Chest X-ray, PA view. Patient: 48 years old, sex F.
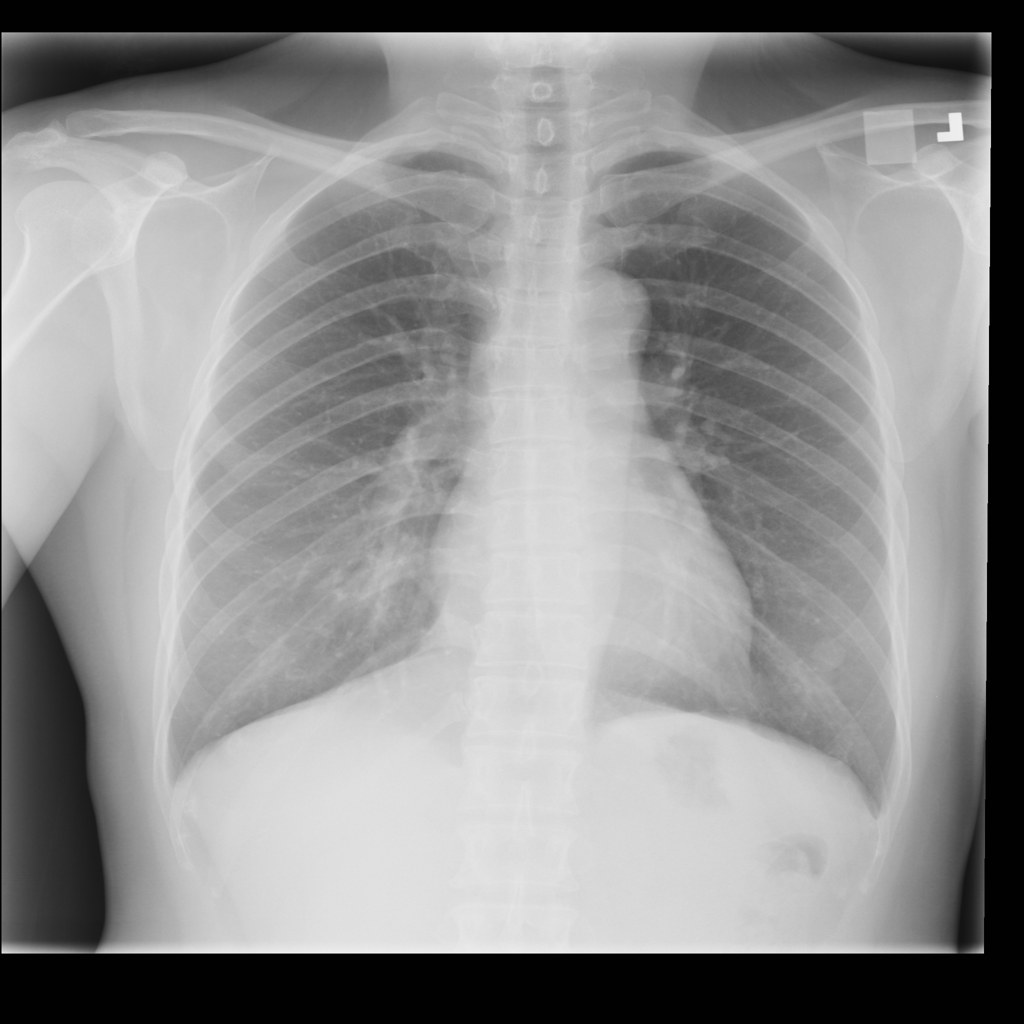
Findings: No Finding